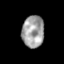
Tissue: skin
Cell type: Epithelial cells
Senescence score: 0.2369
Nuclear area (px): 688
Mean DAPI intensity: 161.539